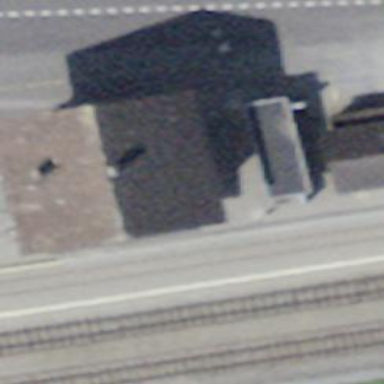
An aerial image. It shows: Train station building.